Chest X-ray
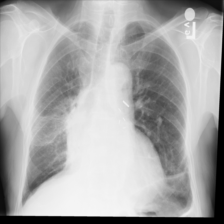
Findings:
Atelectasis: negative
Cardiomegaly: negative
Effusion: negative
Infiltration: negative
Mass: negative
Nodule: negative
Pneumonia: positive
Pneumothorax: negative
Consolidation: negative
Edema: negative
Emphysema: negative
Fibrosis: negative
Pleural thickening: negative
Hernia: negative